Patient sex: M
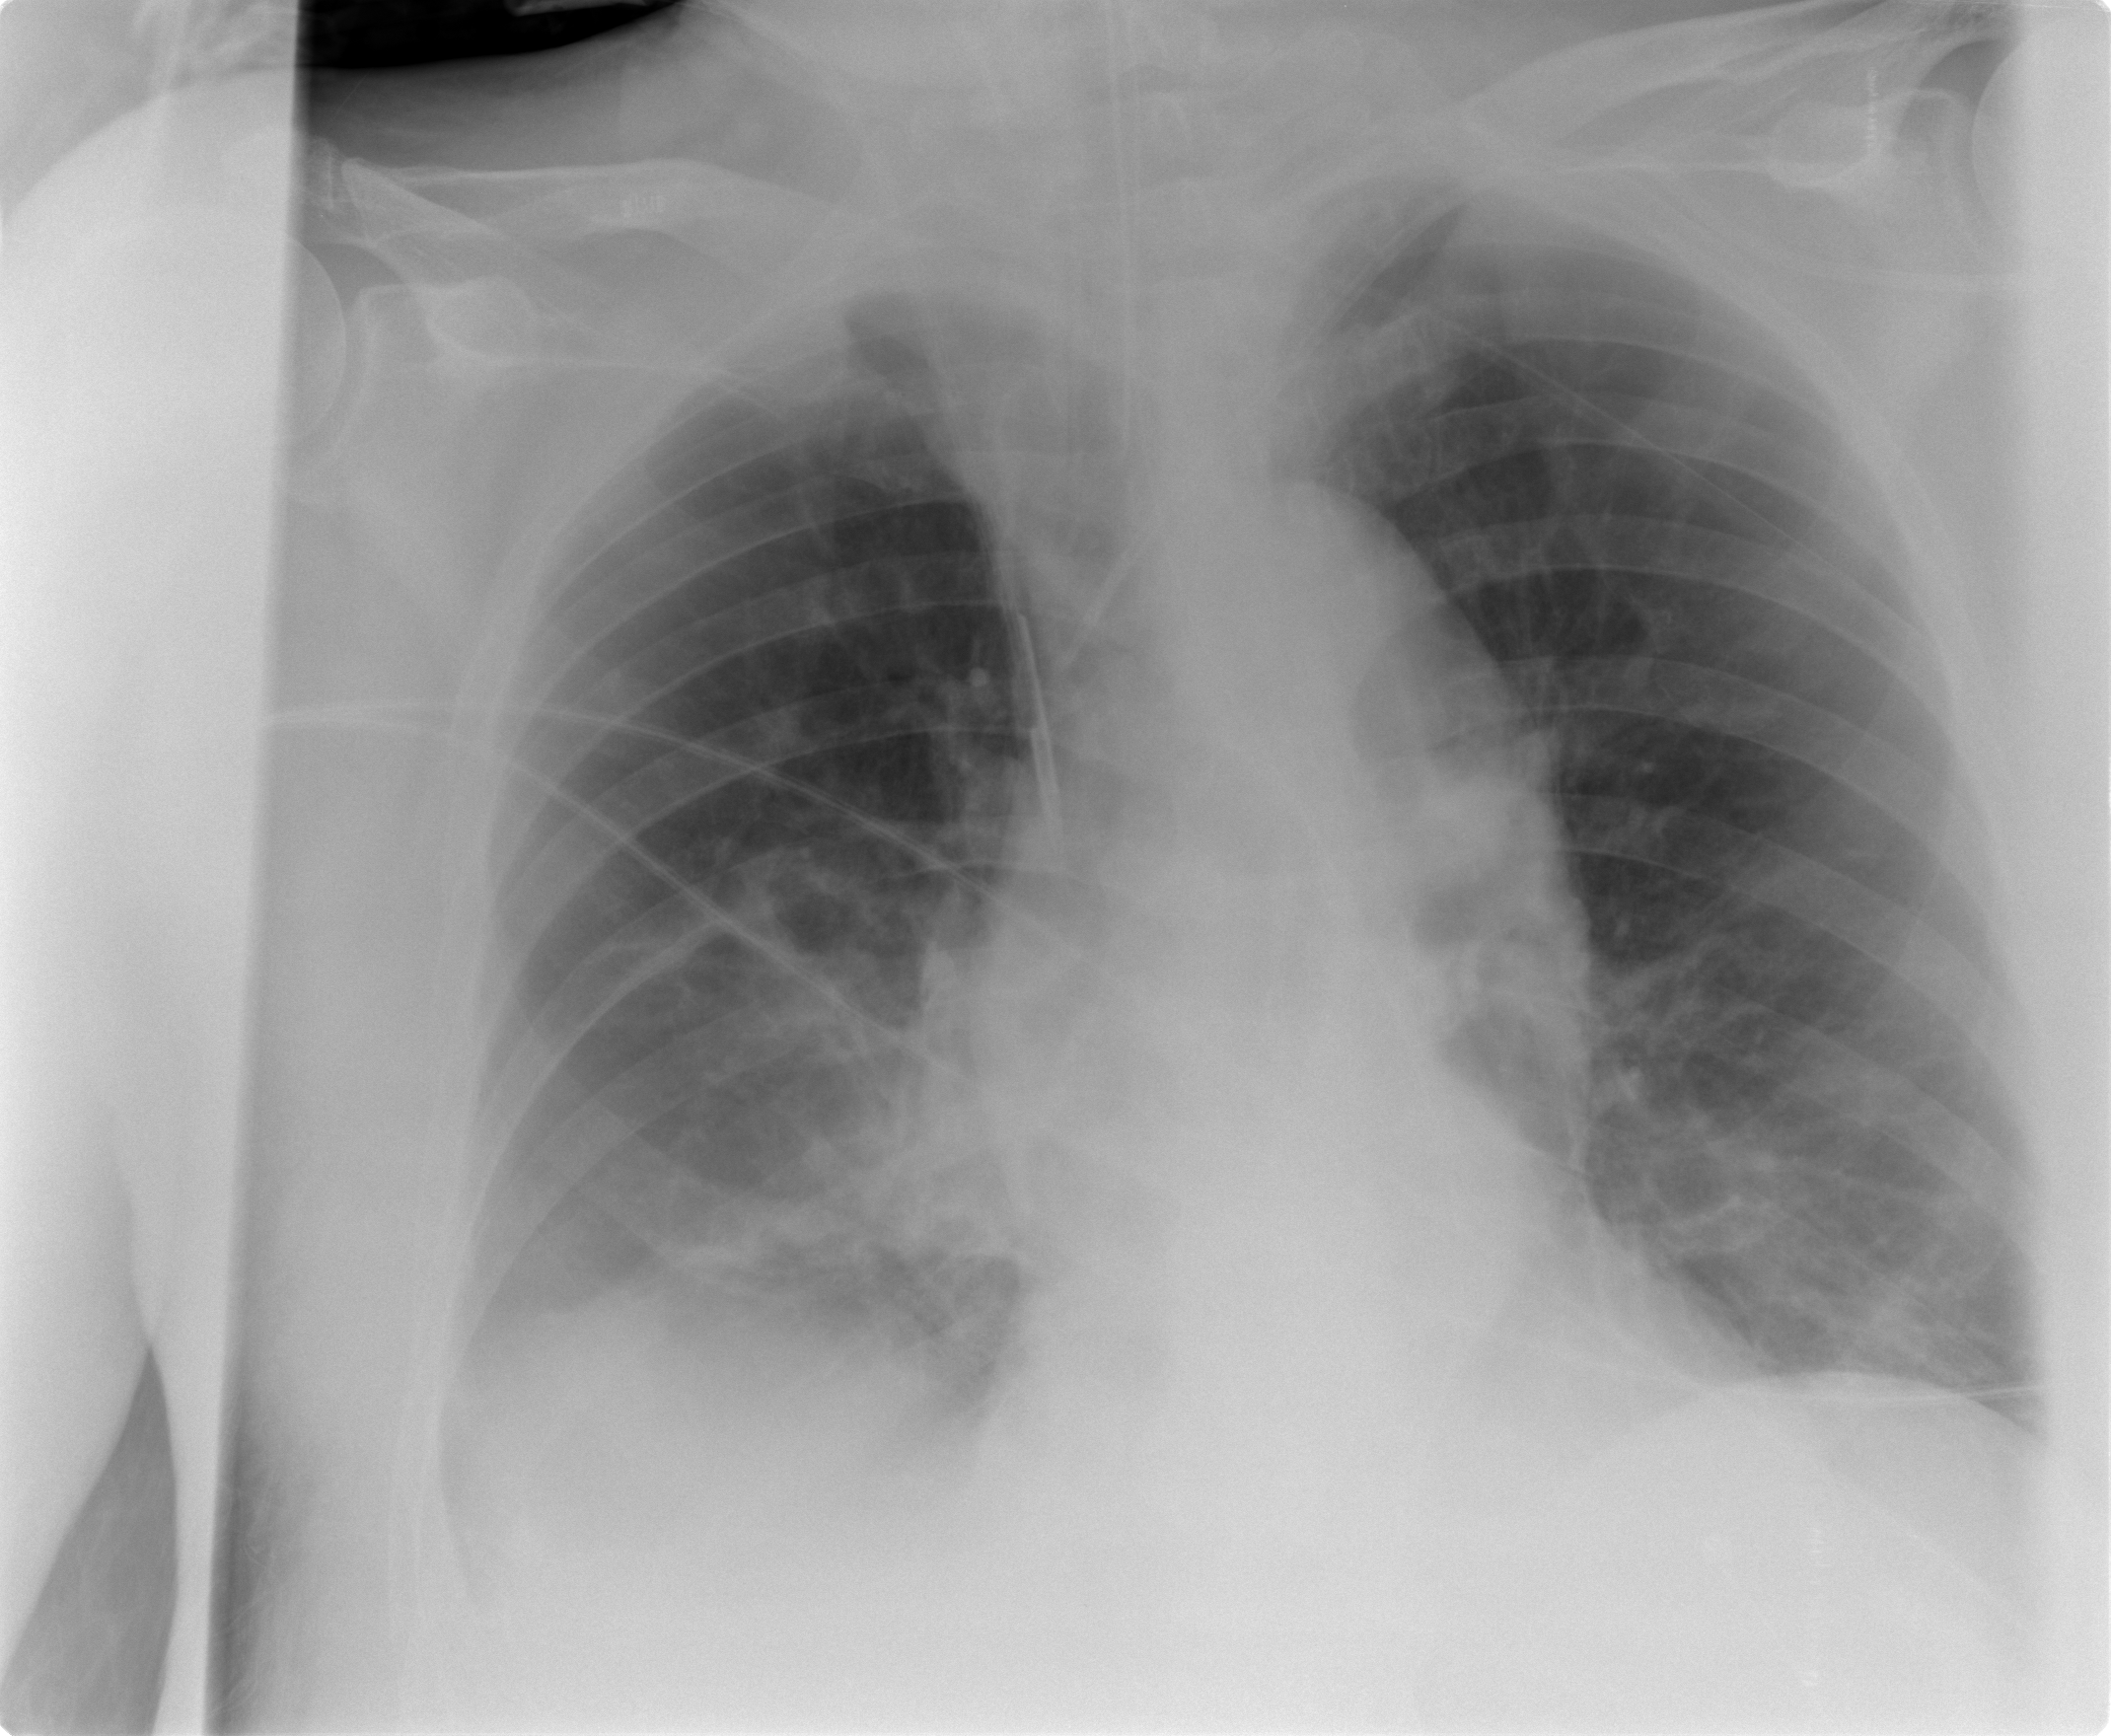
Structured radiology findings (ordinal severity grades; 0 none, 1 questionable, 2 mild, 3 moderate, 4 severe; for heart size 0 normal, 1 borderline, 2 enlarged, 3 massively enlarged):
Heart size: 0
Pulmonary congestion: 0
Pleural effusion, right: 2
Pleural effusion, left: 0
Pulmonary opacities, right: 0
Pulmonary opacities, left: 0
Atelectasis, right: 3
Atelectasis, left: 2